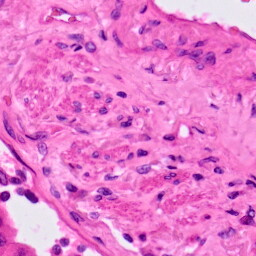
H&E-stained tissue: Lung